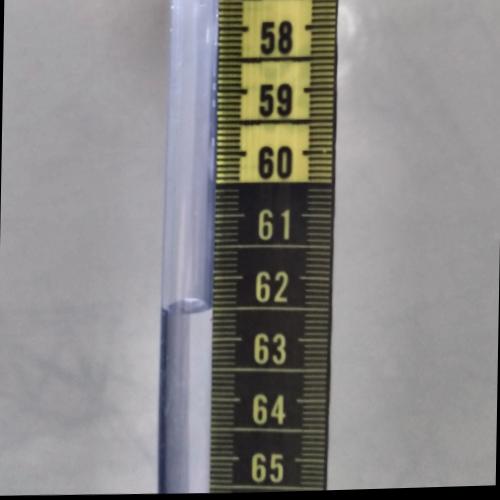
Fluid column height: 62.5 cm